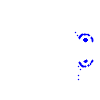
Particle: pion